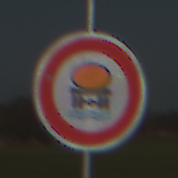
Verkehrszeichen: VerbotFahrzeugeWassergefaehrdenderLadung
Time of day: MorningAfternoon
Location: Outdoor (Nature)
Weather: Clear
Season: NotSpecified
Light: Natural